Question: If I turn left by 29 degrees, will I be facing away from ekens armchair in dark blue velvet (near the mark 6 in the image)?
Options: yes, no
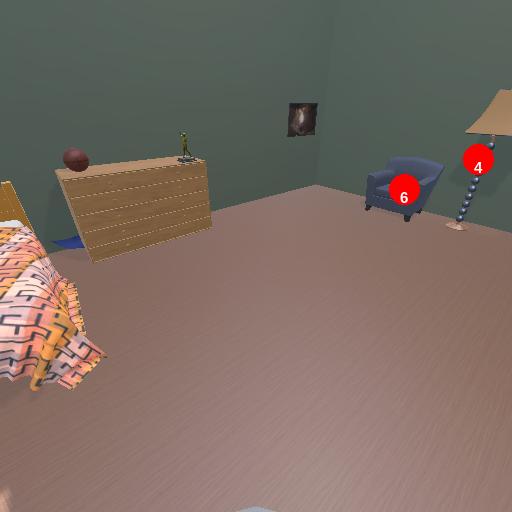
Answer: yes